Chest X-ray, PA view. Patient: 60 years old, sex M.
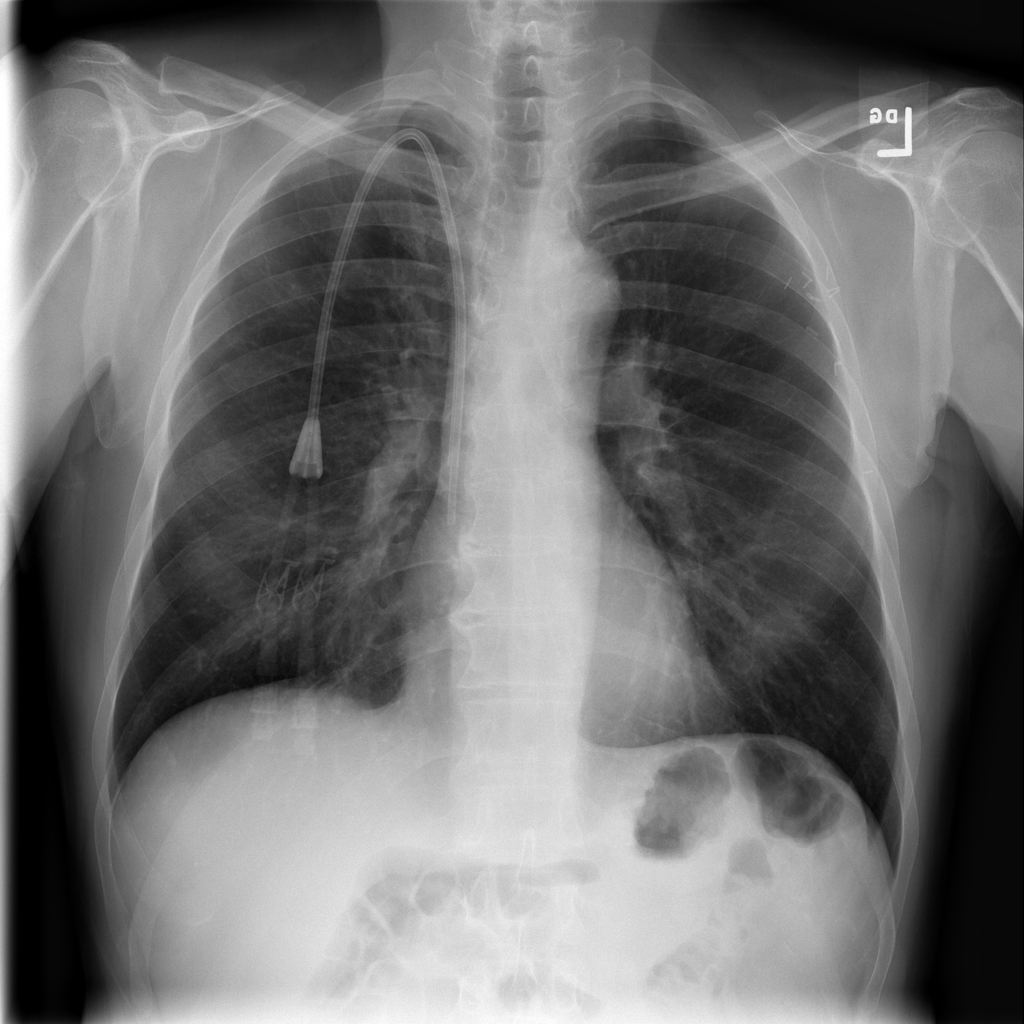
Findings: No Finding